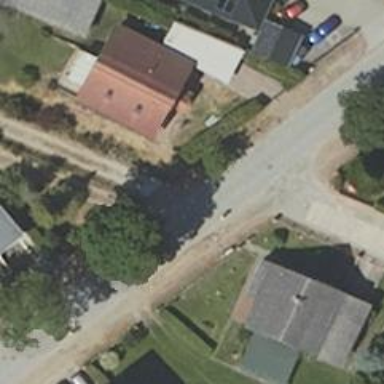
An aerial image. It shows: Residential road paved with concrete.